This plot shows a bearing's acceleration signal over time (raw waveform). Diagnose the bearing from this image, choosing from: normal, inner_race, outer_race, ball.
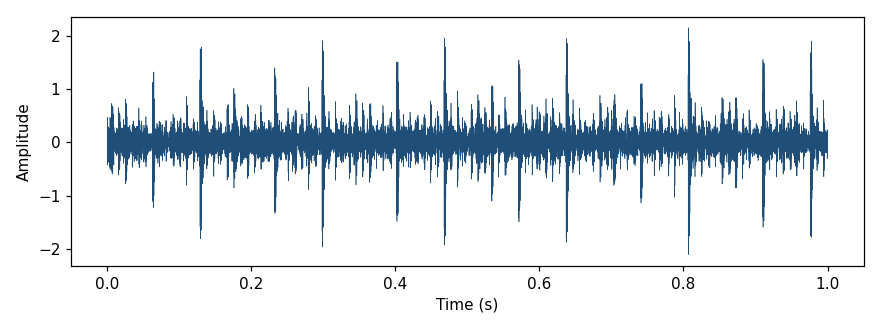
Answer: outer_race